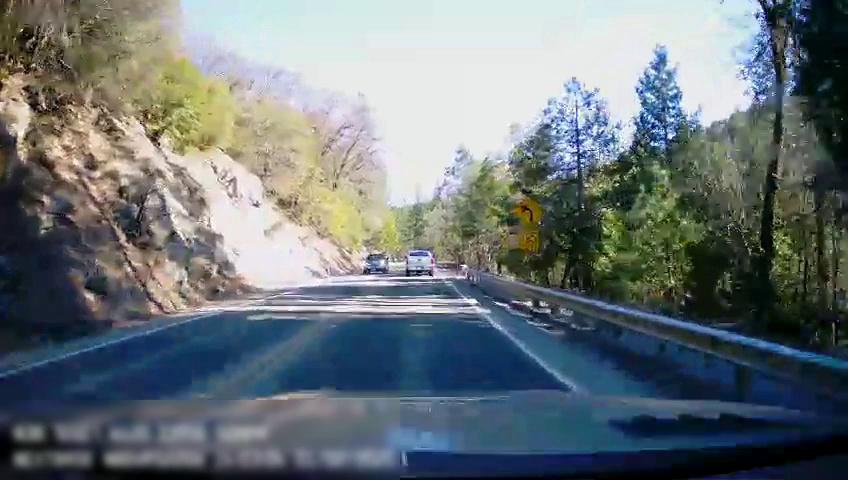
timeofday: Day
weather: Sunny
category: Drivable Space
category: Vehicles | Truck
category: Vehicles | Truck
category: Lanes | Opposite Lane
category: Lanes | Opposite Lane
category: Lanes | Current Lane
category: Lanes | Current Lane
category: Traffic | Signs
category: Traffic | Signs